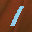
Label: 1